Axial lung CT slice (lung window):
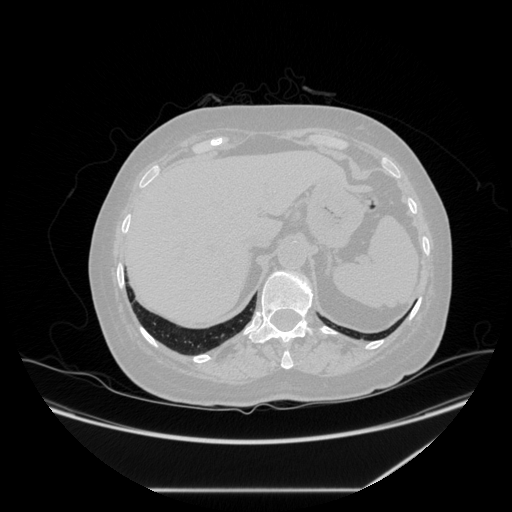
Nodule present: no